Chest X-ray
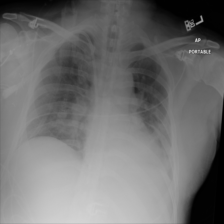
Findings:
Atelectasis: negative
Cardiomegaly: negative
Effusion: negative
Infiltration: positive
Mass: negative
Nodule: negative
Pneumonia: negative
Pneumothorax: negative
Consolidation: positive
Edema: negative
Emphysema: negative
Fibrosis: negative
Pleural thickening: negative
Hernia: negative